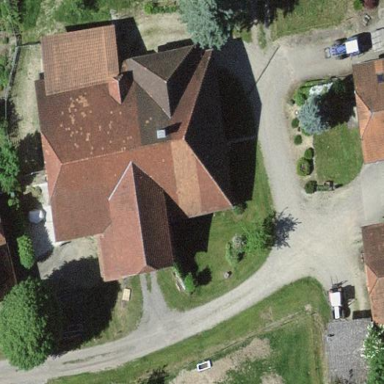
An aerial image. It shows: Farm building.